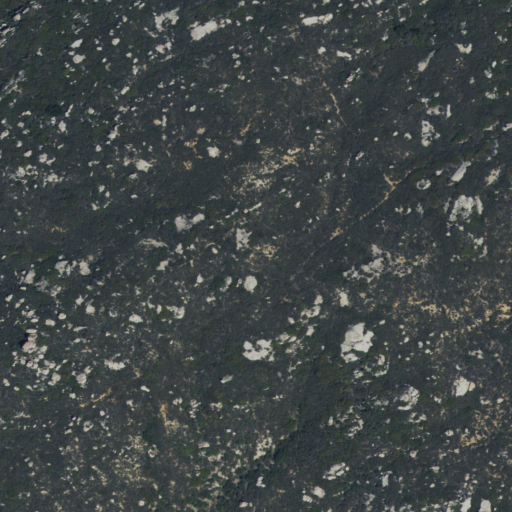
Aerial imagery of mountain in California named Hauser Mountain containing shrub and mixed forest